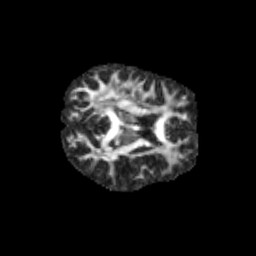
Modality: FA
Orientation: axial
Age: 11
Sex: female
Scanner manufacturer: siemens
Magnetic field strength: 3 T
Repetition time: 3.8 s
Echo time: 0.07 s